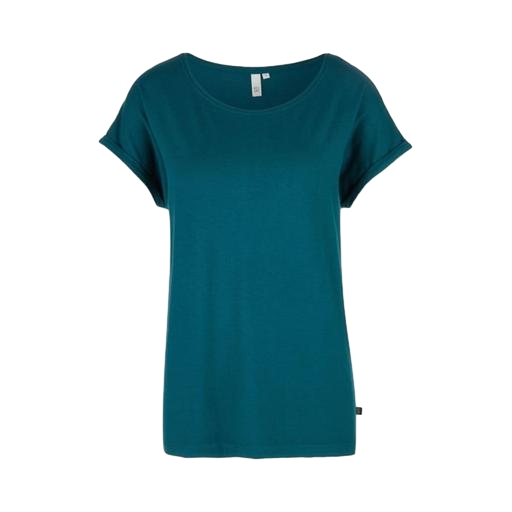
blue women's cocoon t-shirt, green scoop-neck tee, cap-sleeved tee, white background